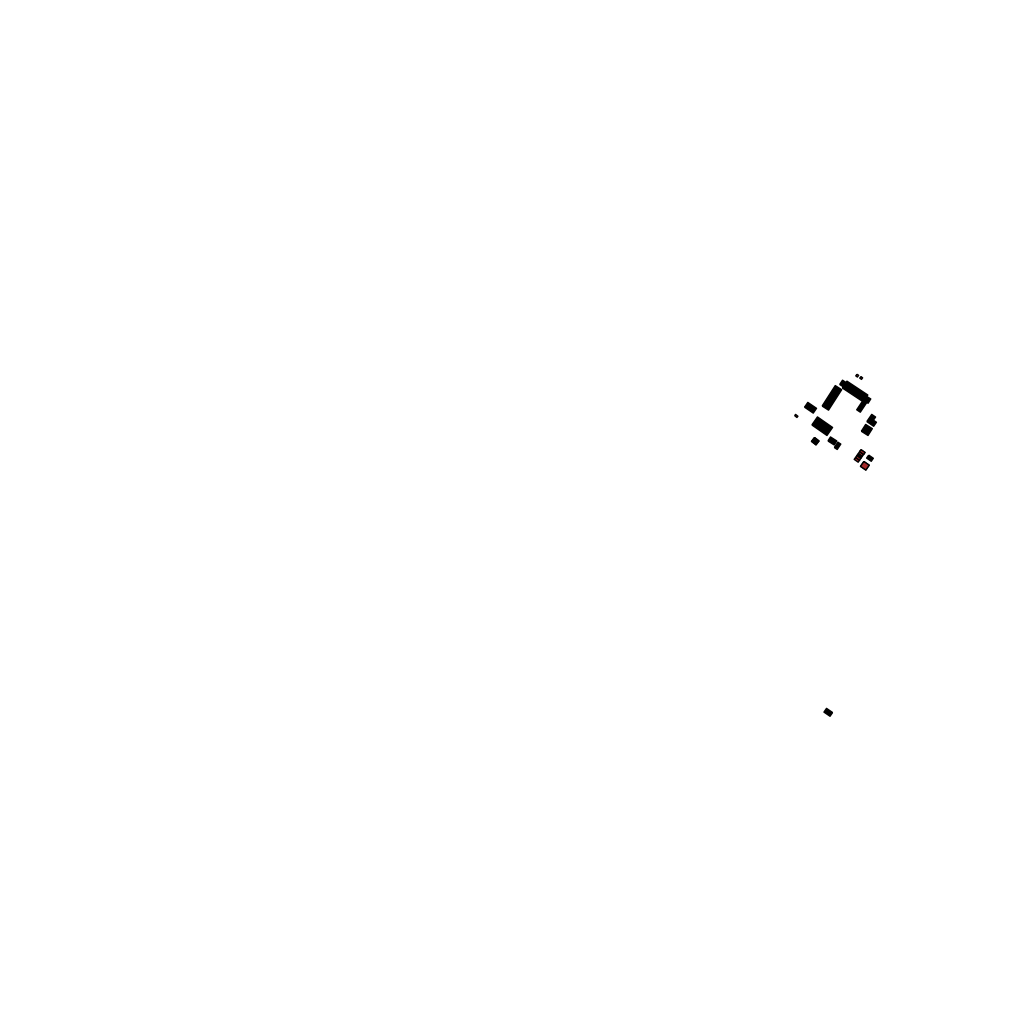
Tags: overhead vector_map, recreation, special, individual_rise, density_1, Building, Facility, 1.0 km²